Aerial crown-view tile of a tropical tree (Barro Colorado Island, Panama), acquired 20250124:
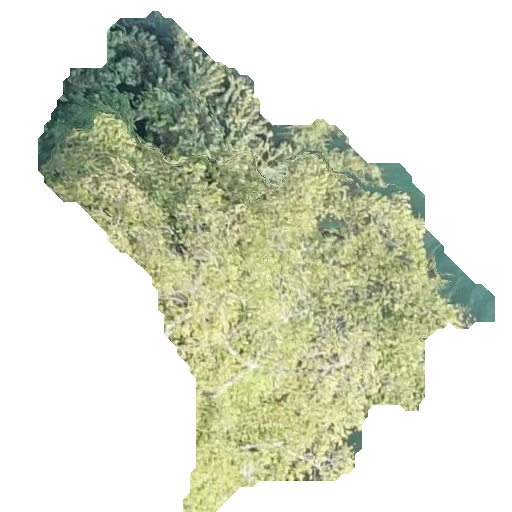
Species: Spondias mombin
GBIF accepted scientific name: Spondias mombin
Crown area: 169.99 m²